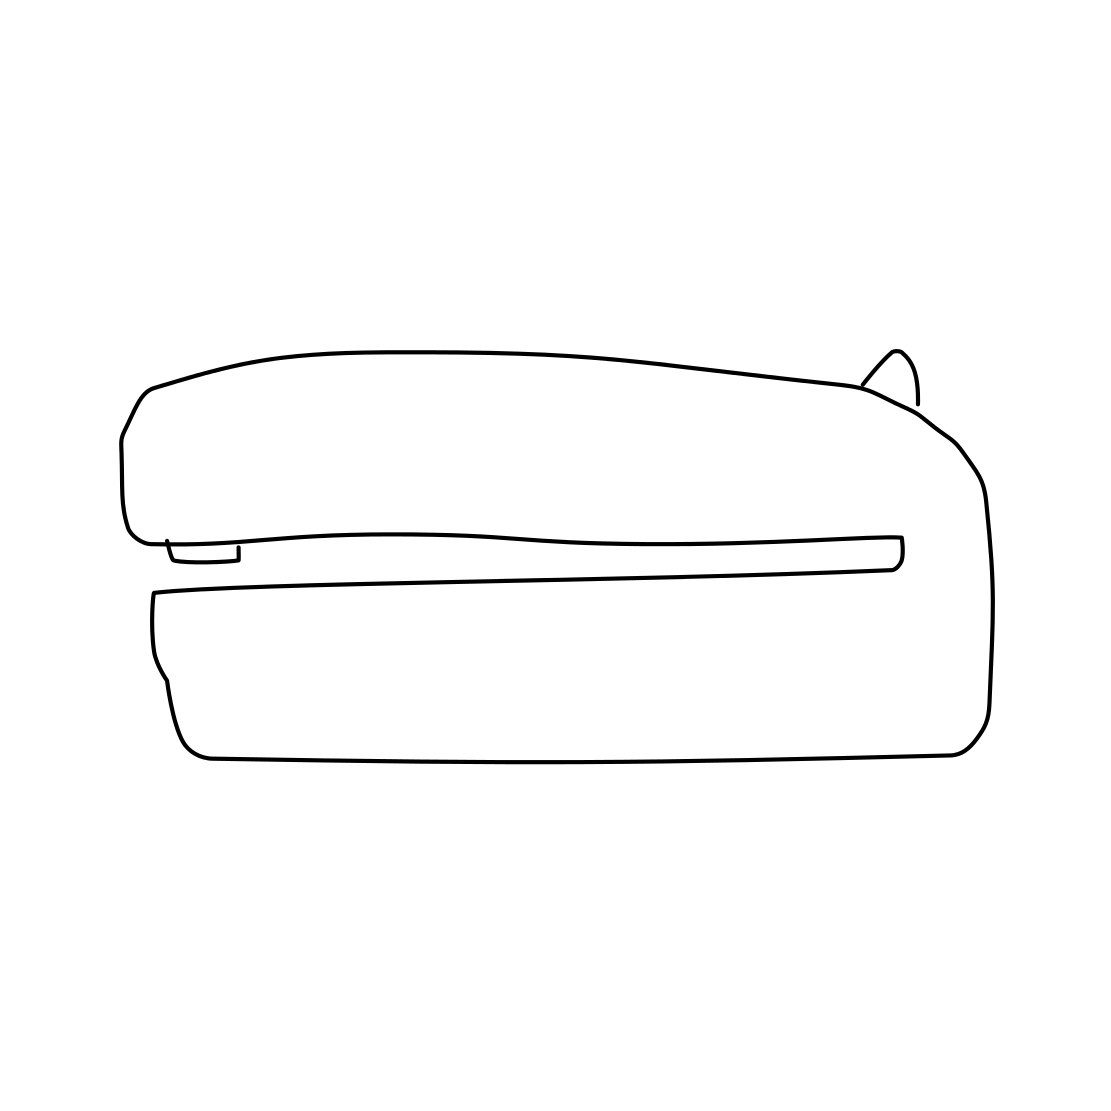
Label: stapler